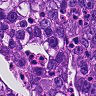
Metastatic tissue present: yes